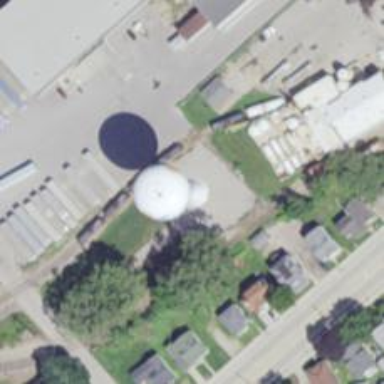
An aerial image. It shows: Water tower that is man-made.